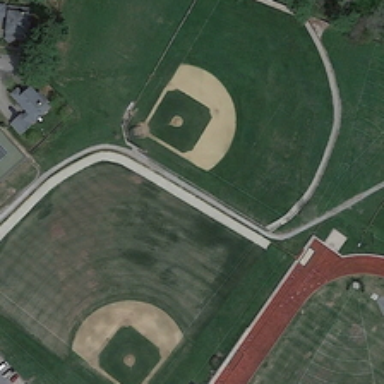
Two baseball fields are near several green trees and cars .